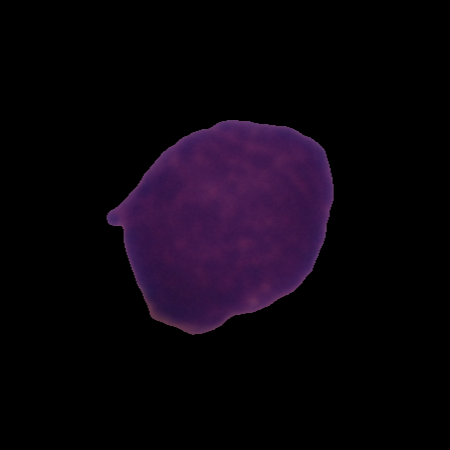
Label: healthy